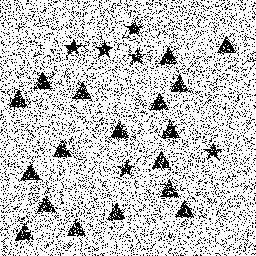
Squares: 0
Triangles: 18
Stars: 6
Total shapes: 24